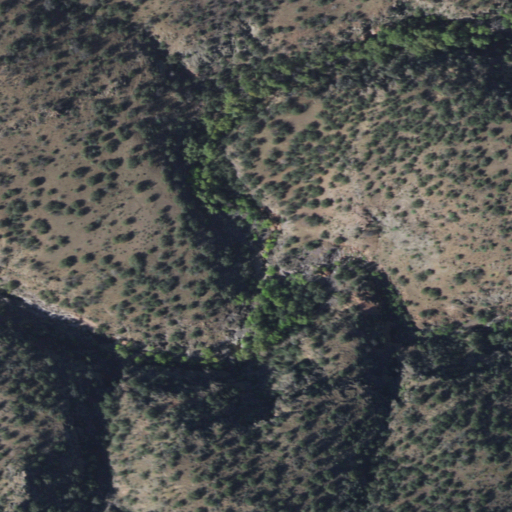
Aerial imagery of valley in Arizona named Greenhorn Canyon containing only shrub